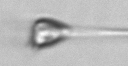
Label: Asterionellopsis_glacialis